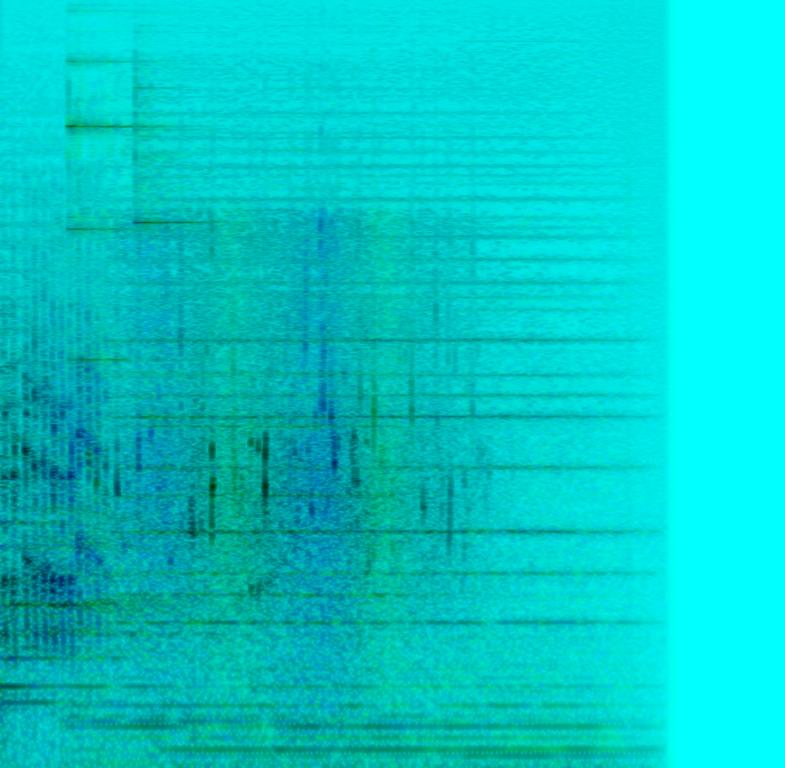
The jingle features a dolphin and deep water sound effects, followed by fading out strings and tinny shimmering bells. At the very end of the loop, there is a snippet of acoustic rhythm guitar and kick hits. The Sound effects are moving left-right throughout the stereo image. It sounds like something to use as an intro.